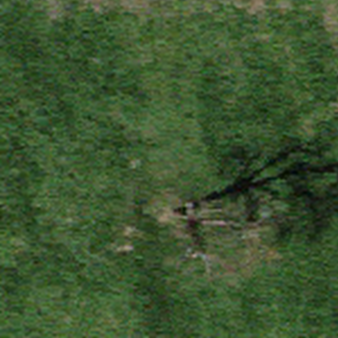
Label: other